Interaction volume radius: 5 \u00c5
Interaction volume height: 10 \u00c5
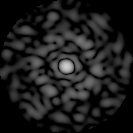
Disorder parameter: 0.8689